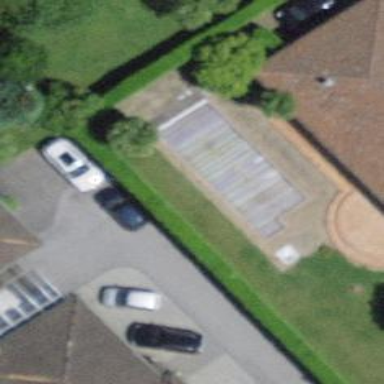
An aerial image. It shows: Swimming pool located in leisure land.